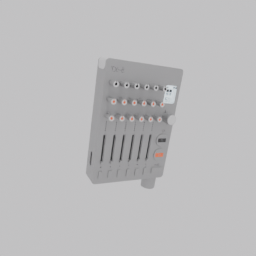
Label: electronics